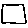
Label: square